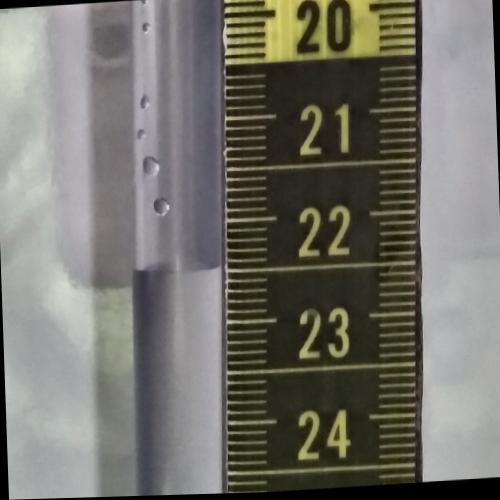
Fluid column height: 22.5 cm